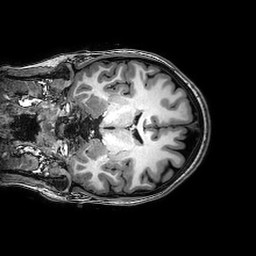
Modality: T1w
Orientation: coronal
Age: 19
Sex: female
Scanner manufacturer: philips
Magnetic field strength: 3 T
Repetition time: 0.00822 s
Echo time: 0.00378 s